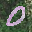
Label: 0